Question: I'd like to create a thread view (CHAT inbox) like UI using HTML and CSS.
<URL>
My issue is the width of the div. It's coming as a fixed width. But I want it to be auto, based on the length of the content inside, and able to grow to a max of 80% of the width.
I'm using two classes '.bubble-right' and '.bubble-left' to align them using margins.
'''
.bubble-left {
margin-top: 1%;
margin-right: 20%;
position: relative;
color: #000;
padding: 5px 20px 5px 20px;
background: #D5D9DB;
-webkit-border-radius: 10px;
-moz-border-radius: 10px;
border-radius: 10px;
}
.bubble-left:after {
content: '';
position: absolute;
border-style: solid;
border-width: 12px 17px 12px 0;
border-color: transparent #D5D9DB;
display: block;
width: 0;
z-index: 1;
margin-top: -12px;
left: -17px;
top: 60%;
}
.bubble-right {
margin-top: 1%;
position: relative;
color: #fff;
margin-left: 20%;
padding: 5px 20px 5px 20px;
background: #5EC979;
-webkit-border-radius: 10px;
-moz-border-radius: 10px;
border-radius: 10px;
}
.bubble-right:after {
content: '';
position: absolute;
border-style: solid;
border-width: 12px 0 12px 17px;
border-color: transparent #5EC979;
display: block;
width: 0;
z-index: 1;
margin-top: -12px;
right: -17px;
top: 60%;
}
'''
, width is proper, but
I'm looking for

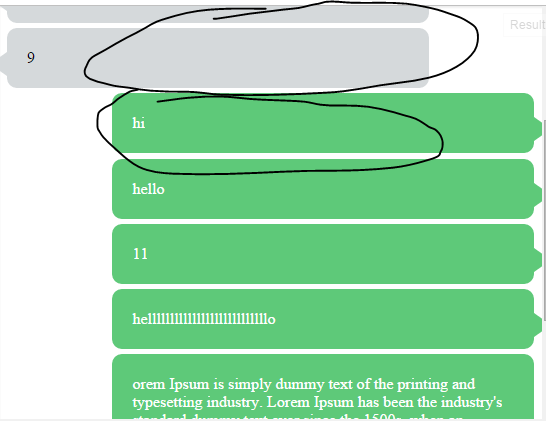
Answer: You should add the background-color to the P inside your .bubble-(left|right)
I.E.:
'''
.bubble-left, .bubble-right {
position: relative;
clear: both;
padding: 0 17px;
overflow: hidden;
margin-top: 1%;
}
.bubble-left {
margin-right: 20%;
}
.bubble-right {
margin-left: 20%;
}
.bubble-left p, .bubble-right p {
color: #000;
padding: 5px 20px;
line-height: 24px;
-webkit-border-radius: 10px;
-moz-border-radius: 10px;
border-radius: 10px;
width: auto;
display:inline-block;
margin: 0;
}
.bubble-left p {
background: #D5D9DB;
float: left;
}
.bubble-right p {
background: #5EC979;
float: right;
}
.bubble-left:after, .bubble-right:after {
content: '';
position: absolute;
border-style: solid;
display: block;
width: 0;
z-index: 1;
margin-top: -12px;
top: 50%;
}
.bubble-left:after {
left: 0;
border-width: 12px 17px 12px 0;
border-color: transparent #D5D9DB;
}
.bubble-right:after {
right: 0;
border-width: 12px 0 12px 17px;
border-color: transparent #5EC979;
}
'''